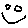
Label: smiley face